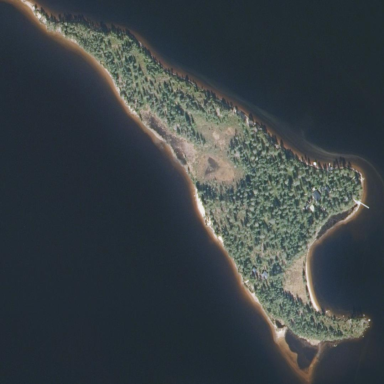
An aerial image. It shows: Islet.